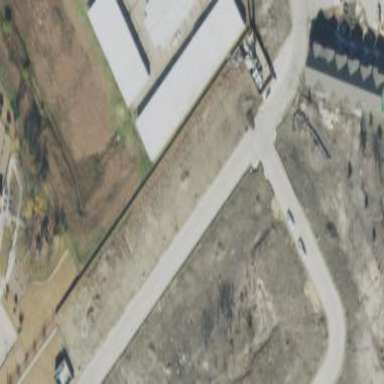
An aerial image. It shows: Warehouse building.